Field crop: tomato
Growth stage: 2
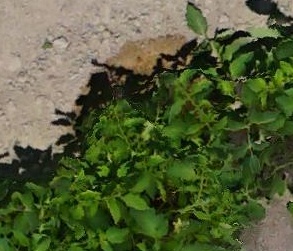
Species: tomato